Question: I am trying to fetch data from firbase and show it in recyclerview. It takes about 30-50 seconds for recyclerview to load the data. There is only one node and still the data takes too much time. Below is the code of my adapter class.
'''
public class SellerProductsAdapter extends RecyclerView.Adapter<SellerProductsAdapter.ProductsViewHolder> {
ArrayList<HomeFragmentModel> data = new ArrayList<>();
Context context;
String productNameO;
public SellerProductsAdapter(ArrayList<HomeFragmentModel> data, Context context) {
this.data = data;
this.context = context;
}
@NonNull
@Override
public ProductsViewHolder onCreateViewHolder(@NonNull ViewGroup parent, int viewType) {
View view = LayoutInflater.from(context).inflate(R.layout.home_fragment_products_single_row, parent, false);
return new ProductsViewHolder(view);
}
@Override
public void onBindViewHolder(@NonNull ProductsViewHolder holder, int position) {
Picasso.get()
.load(String.valueOf(data.get(position).getImage1()))
.into(holder.productImage);
holder.productName.setText(String.valueOf(data.get(position).getName()));
holder.productPrice.setText(String.valueOf("Rs. " + data.get(position).getPrice()));
Log.d("TAG", "Data Product Name is: " + data.get(position).getName());
}
@Override
public int getItemCount() {
return data.size();
}
'''
Viewholder class:
'''
public class ProductsViewHolder extends RecyclerView.ViewHolder implements View.OnClickListener, PopupMenu.OnMenuItemClickListener {
ShapeableImageView productImage;
TextView productName, productPrice;
ConstraintLayout dots;
public ProductsViewHolder(@NonNull View itemView) {
super(itemView);
productImage = itemView.findViewById(R.id.homeProductImage);
productName = itemView.findViewById(R.id.homeProductName);
productPrice = itemView.findViewById(R.id.homeProductPrice);
dots = itemView.findViewById(R.id.dotsLayout);
dots.setOnClickListener(this);
}
'''
I have tried to log the fetched the exact data in my fragment and it takes only 1-2 seconds. below is the HomeFragment code
'''
databaseReference = FirebaseDatabase.getInstance().getReference();
user = FirebaseAuth.getInstance().getCurrentUser();
if (user != null){
UID = user.getUid();
}
data = new ArrayList<>();
databaseReference.child("Product").child(UID).addListenerForSingleValueEvent(new ValueEventListener() {
@Override
public void onDataChange(@NonNull DataSnapshot snapshot) {
for (DataSnapshot dataSnapshot : snapshot.getChildren()){
for (DataSnapshot dataSnapshot1 : dataSnapshot.getChildren()){
HomeFragmentModel homeFragmentModel = dataSnapshot1.getValue(HomeFragmentModel.class);
data.add(homeFragmentModel);
String key = dataSnapshot1.getKey();
Log.d("TAG", "Data Key is: " + dataSnapshot1.child("name").getValue());
}
}
}
@Override
public void onCancelled(@NonNull DatabaseError error) {
}
});
recyclerView.setItemViewCacheSize(10);
recyclerView.setLayoutManager(new GridLayoutManager(getContext(), 2));
adapter = new SellerProductsAdapter(data, getContext());
recyclerView.setAdapter(adapter);
adapter.notifyDataSetChanged();
'''
Snapshot of my db structure
<URL>
Nevia node data:

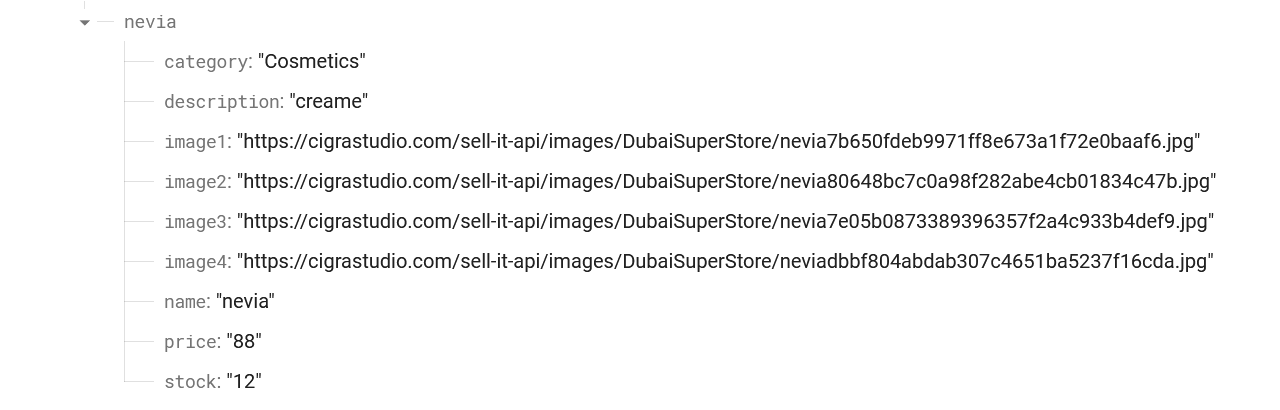
Answer: The call to 'notifyDataSetChanged' needs to be inside 'onDataChange', so that it tells the adapter to refresh its views whenever the data is loaded.
'''
databaseReference.child("Product").child(UID).addListenerForSingleValueEvent(new ValueEventListener() {
@Override
public void onDataChange(@NonNull DataSnapshot snapshot) {
for (DataSnapshot dataSnapshot : snapshot.getChildren()){
for (DataSnapshot dataSnapshot1 : dataSnapshot.getChildren()){
HomeFragmentModel homeFragmentModel = dataSnapshot1.getValue(HomeFragmentModel.class);
data.add(homeFragmentModel);
String key = dataSnapshot1.getKey();
Log.d("TAG", "Data Key is: " + dataSnapshot1.child("name").getValue());
}
adapter.notifyDataSetChanged(); //
}
}
@Override
public void onCancelled(@NonNull DatabaseError error) {
throw error.toException(); // never ignore errors
}
});
recyclerView.setItemViewCacheSize(10);
recyclerView.setLayoutManager(new GridLayoutManager(getContext(), 2));
adapter = new SellerProductsAdapter(data, getContext());
recyclerView.setAdapter(adapter);
'''